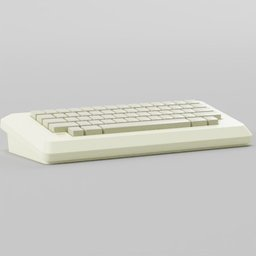
Label: electronics